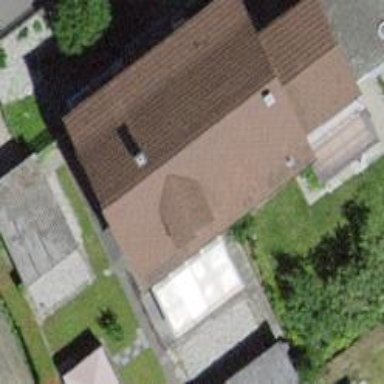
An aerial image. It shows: Terrace-style building with gabled roof.